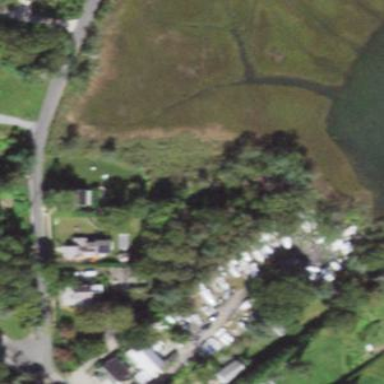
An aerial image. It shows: Boatyard located near waterway.